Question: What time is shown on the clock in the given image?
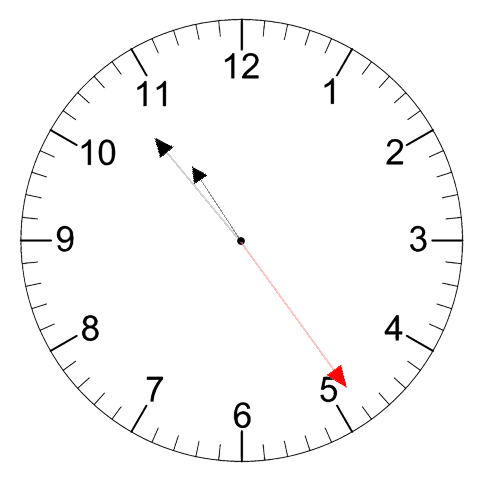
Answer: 10:53:24